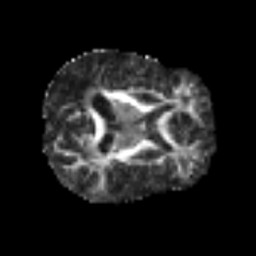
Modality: FA
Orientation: axial
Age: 74
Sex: male
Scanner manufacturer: siemens
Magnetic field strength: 3 T
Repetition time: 6.1 s
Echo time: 0.101 s